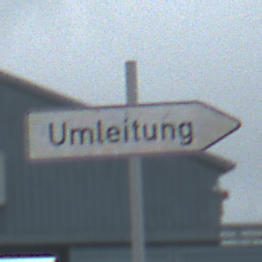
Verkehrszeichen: UmleitungswegweiserRechtsweisend
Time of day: Midday
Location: Outdoor (Suburban)
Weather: Overcast
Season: NotSpecified
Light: Natural